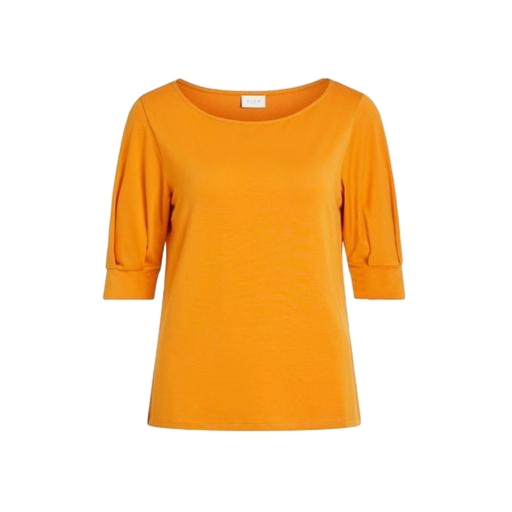
short-sleeve top only macy, yellow jersey tee, yellow elbow-sleeve boat-neck top only macy, white background